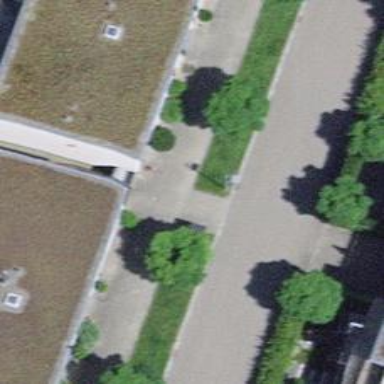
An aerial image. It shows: Set of steps on the road.